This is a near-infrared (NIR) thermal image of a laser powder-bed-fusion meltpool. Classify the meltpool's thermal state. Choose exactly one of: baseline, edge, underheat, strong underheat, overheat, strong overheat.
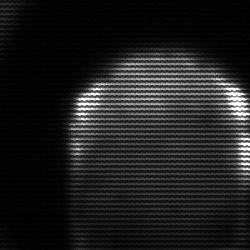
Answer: edge